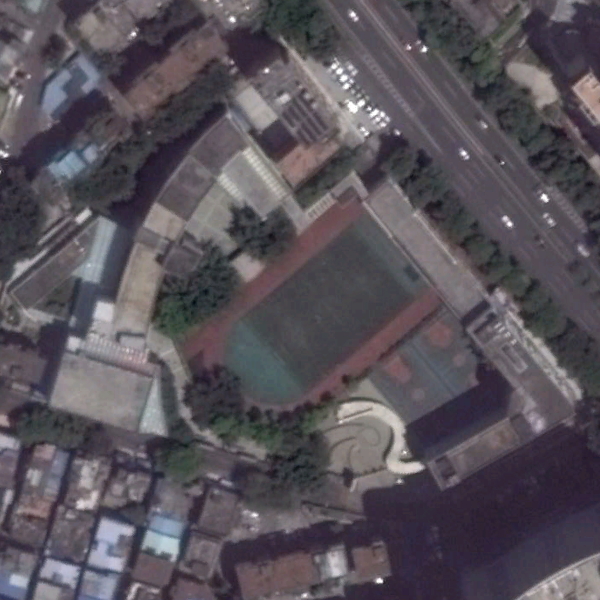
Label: School